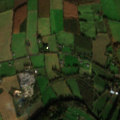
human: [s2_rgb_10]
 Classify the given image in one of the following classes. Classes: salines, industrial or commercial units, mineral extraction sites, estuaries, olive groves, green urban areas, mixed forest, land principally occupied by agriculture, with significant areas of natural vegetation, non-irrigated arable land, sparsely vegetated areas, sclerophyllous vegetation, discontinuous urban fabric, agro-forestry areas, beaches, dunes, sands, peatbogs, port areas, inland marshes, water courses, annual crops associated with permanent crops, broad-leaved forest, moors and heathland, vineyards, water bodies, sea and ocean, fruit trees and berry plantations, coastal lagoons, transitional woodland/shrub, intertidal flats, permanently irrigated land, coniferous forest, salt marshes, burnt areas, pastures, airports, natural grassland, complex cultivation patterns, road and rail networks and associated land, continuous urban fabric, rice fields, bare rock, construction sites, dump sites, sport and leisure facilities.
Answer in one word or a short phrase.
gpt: non-irrigated arable land, pastures, broad-leaved forest, coniferous forest